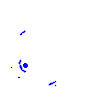
Particle: electron